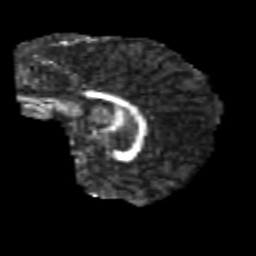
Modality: FA
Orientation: sagittal
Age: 24
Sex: male
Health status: healthy
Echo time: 0.074 s